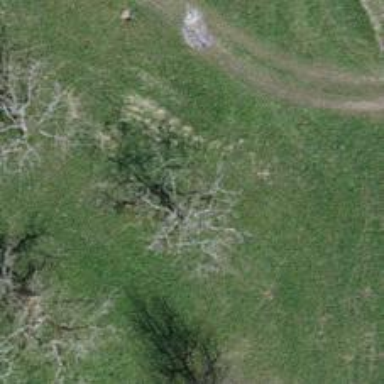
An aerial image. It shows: Beautiful tree in nature.